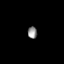
Tissue: prostate
Cell type: T cells
Senescence score: 0.7173
Nuclear area (px): 108
Mean DAPI intensity: 144.722